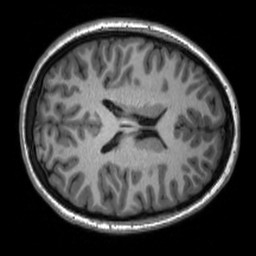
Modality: T1w
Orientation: axial
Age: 17
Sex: female
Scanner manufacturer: siemens
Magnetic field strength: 3 T
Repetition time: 2.53 s
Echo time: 0.00169 s